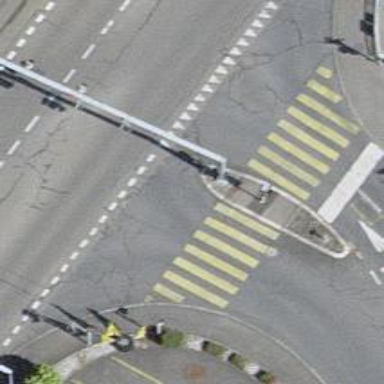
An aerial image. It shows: Zebra crossing with island in the middle. The markings on the crossing indicate it as zebra crossing.